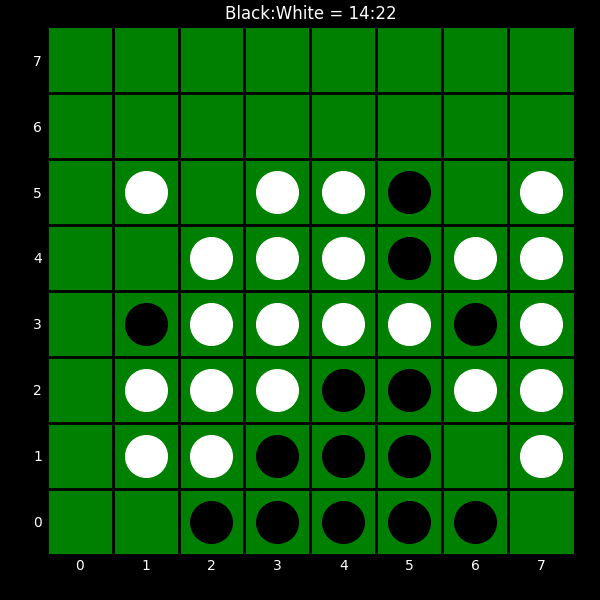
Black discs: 14
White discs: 22